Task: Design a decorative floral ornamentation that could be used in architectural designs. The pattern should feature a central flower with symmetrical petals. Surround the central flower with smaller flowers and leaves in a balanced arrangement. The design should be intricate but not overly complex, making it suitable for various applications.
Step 362:
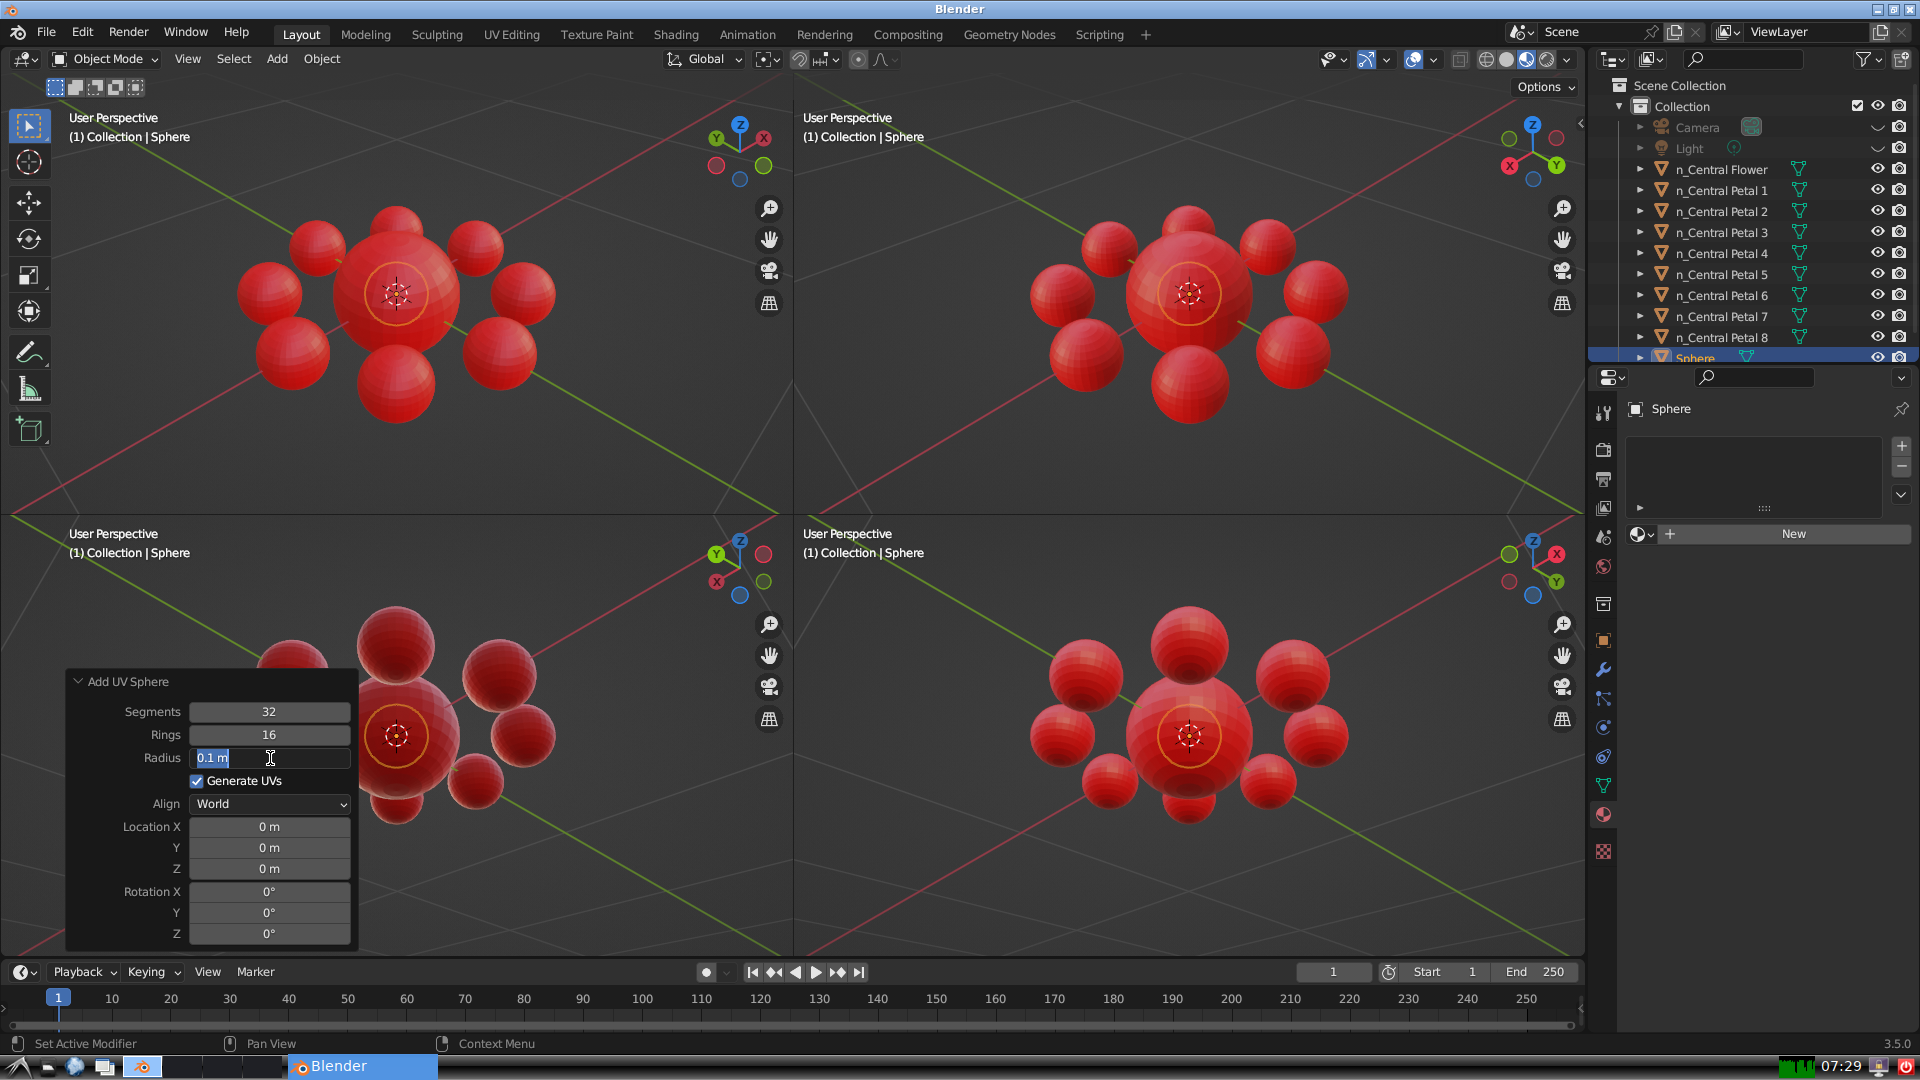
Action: input_text: 0.15